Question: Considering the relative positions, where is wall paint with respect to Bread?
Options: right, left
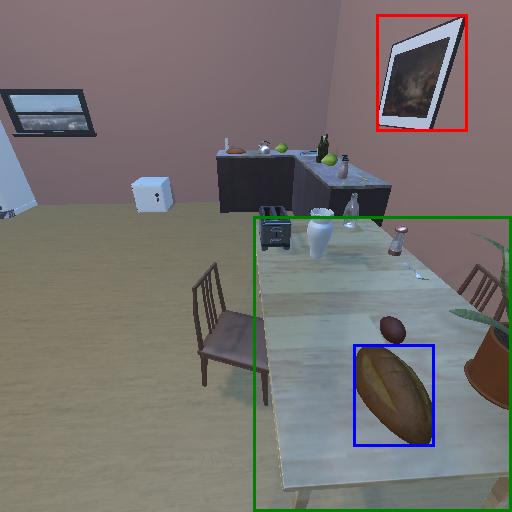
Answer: right